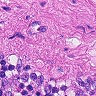
Metastatic tissue present: no